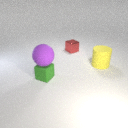
large yellow rubber cylinder to the right of small green rubber cube